Interaction volume radius: 10 \u00c5
Interaction volume height: 10 \u00c5
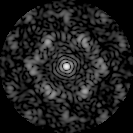
Disorder parameter: 0.6052